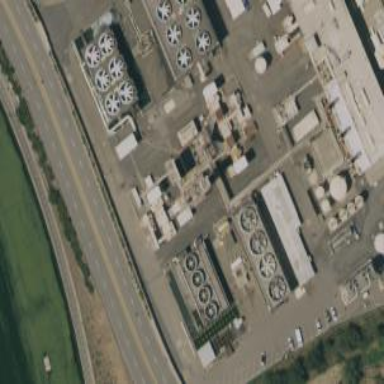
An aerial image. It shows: Gas turbine generator powered by gas.